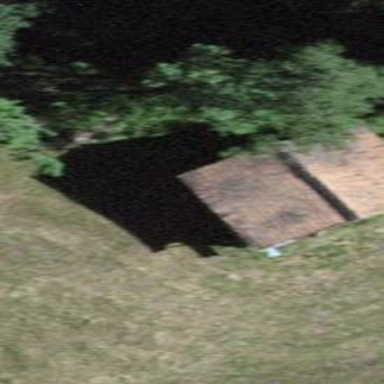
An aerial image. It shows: Barn.